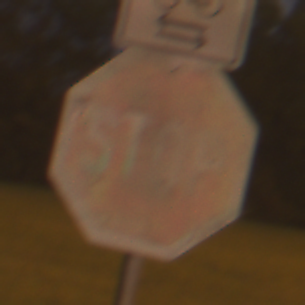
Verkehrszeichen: Stop
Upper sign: RichtungsangabeDurchPfeile9
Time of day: Night
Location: Outdoor (Suburban)
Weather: PartlyCloudy
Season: NotSpecified
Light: Artificial